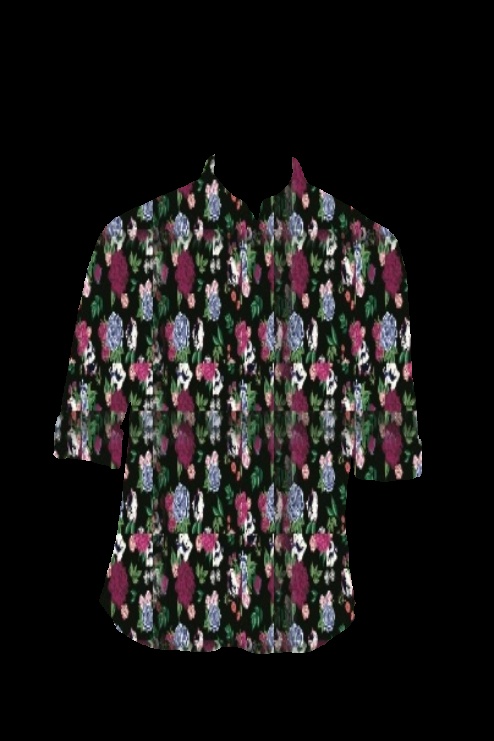
black multi floral tee